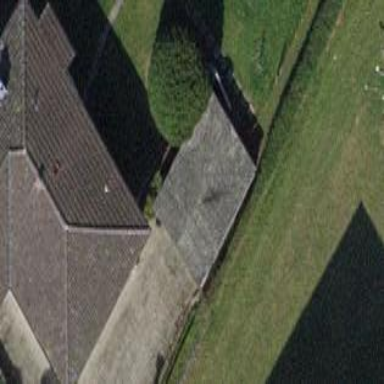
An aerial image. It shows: Group of garages.